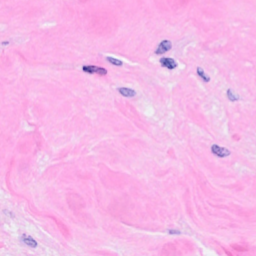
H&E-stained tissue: Breast